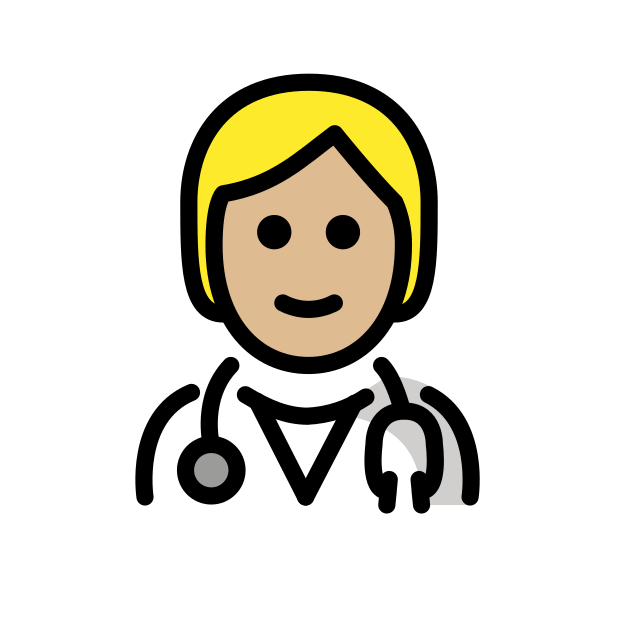
health worker: medium-light skin tone